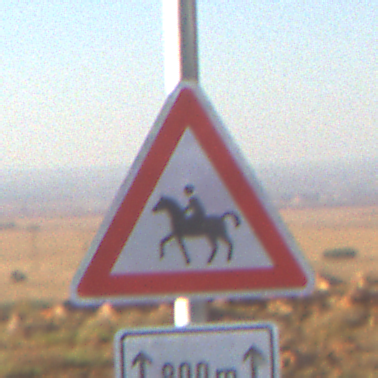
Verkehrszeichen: ReiterRechts
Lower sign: LaengeEinerStrecke1
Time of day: MorningAfternoon
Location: Outdoor (Nature)
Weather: Clear
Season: NotSpecified
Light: Natural